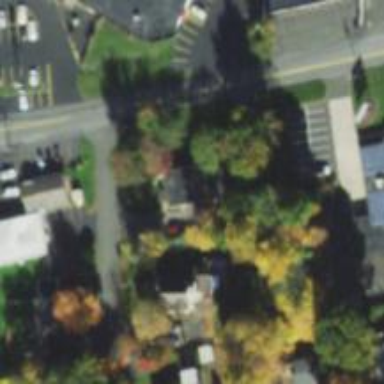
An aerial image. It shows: Veterinary facility.